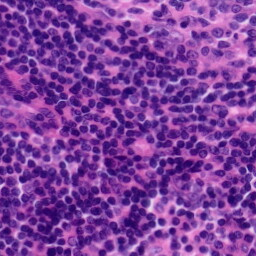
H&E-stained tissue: Tonsil